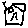
Label: house